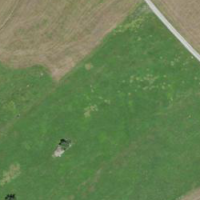
EUNIS habitat code: 26
Species observed at this site:
Motacilla cinerea
Saxicola rubetra
Anthus spinoletta
Turdus pilaris
Phoenicurus ochruros
Turdus viscivorus
Ptyonoprogne rupestris
Motacilla alba